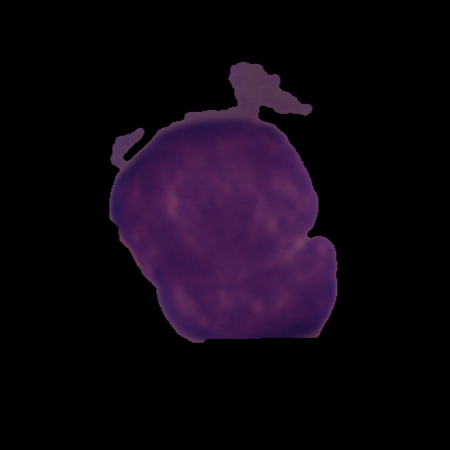
Label: cancer